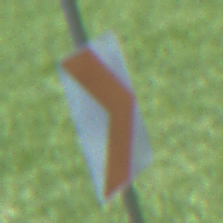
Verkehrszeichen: RichtungstafelnInKurvenKleinLinks
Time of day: Midday
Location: Outdoor (Nature)
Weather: Clear
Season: Summer
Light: Natural